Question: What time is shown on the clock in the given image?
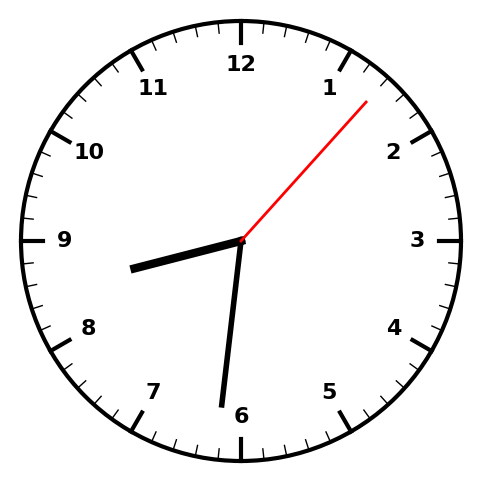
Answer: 08:31:07